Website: home-depot
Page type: order-tracking
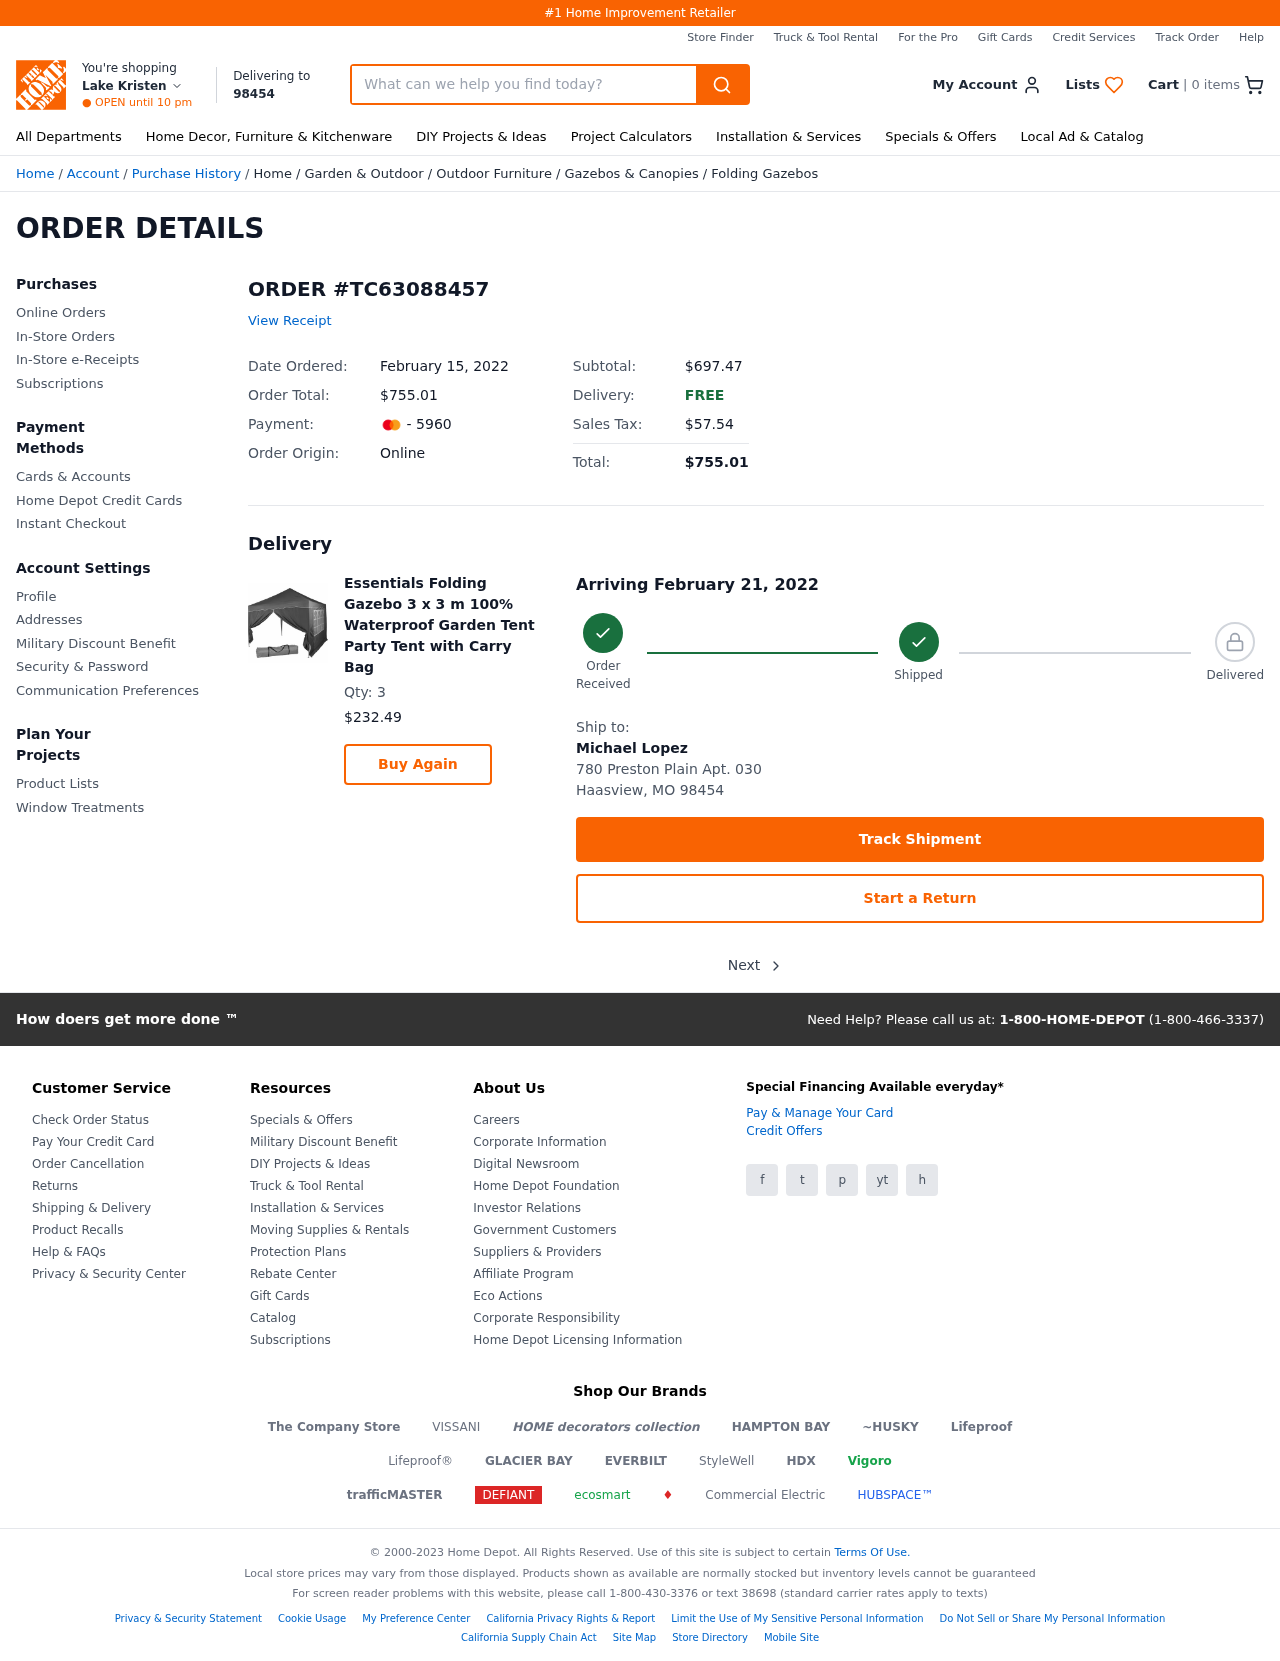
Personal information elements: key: PII_CARD_LAST4
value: - 5960
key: PII_CITY2
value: Lake Kristen
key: PII_CITY_STATE_ZIP
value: Haasview, MO 98454
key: PII_FULLNAME
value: Michael Lopez
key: PII_POSTCODE
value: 98454
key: PII_STREET
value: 780 Preston Plain Apt. 030
Product elements: key: PRODUCT1_BREADCRUMB
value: Home
Garden & Outdoor
Outdoor Furniture
Gazebos & Canopies
Folding Gazebos
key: PRODUCT1_NAME
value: Essentials Folding Gazebo 3 x 3 m 100% Waterproof Garden Tent Party Tent with Carry Bag
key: PRODUCT1_PRICE
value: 232.49
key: PRODUCT1_QUANTITY
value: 3
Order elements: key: ORDER_NUM_ITEMS
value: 0
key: ORDER_ID
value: TC63088457
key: ORDER_DATE
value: February 15, 2022
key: ORDER_TOTAL
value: $755.01
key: ORDER_SUBTOTAL
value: $697.47
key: ORDER_TAX
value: $57.54
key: ORDER_DELIVERY_DATE
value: Arriving February 21, 2022
Search elements: key: HEADER_SEARCH
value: What can we help you find today?